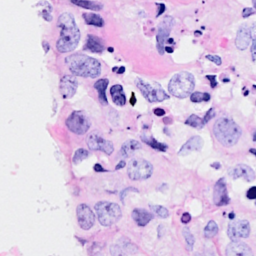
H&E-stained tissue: Breast